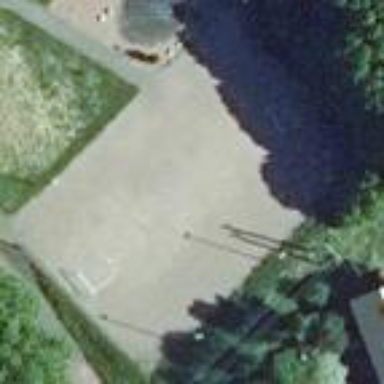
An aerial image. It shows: Gravel soccer pitch for leisure activities.